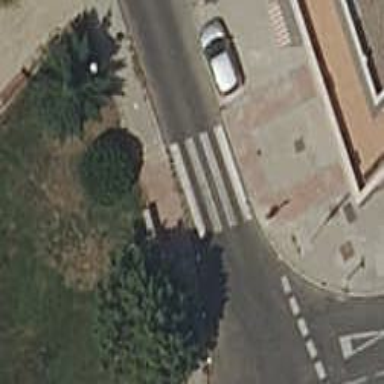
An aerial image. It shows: Uncontrolled zebra crossing on the road.